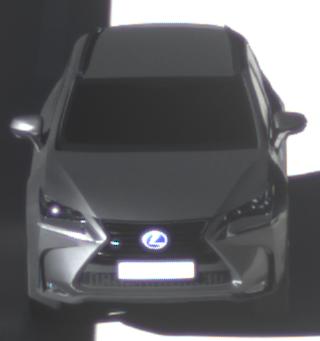
Make: Lexus
Model: NX 300h
Detailed model: NX (AZ1)
Model produced from: 2017/11
Model produced until: 2018/08
Doors: 5
Color: gray
Road condition: dry road
Daytime: morning or afternoon
Contrast: high contrast